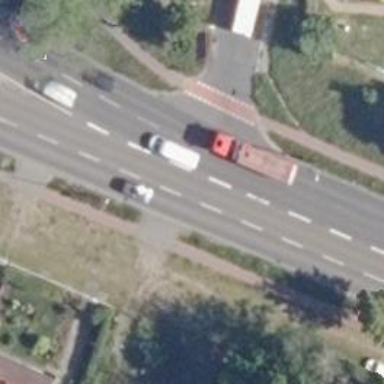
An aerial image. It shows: Primary highway with separate cycleway made of asphalt.